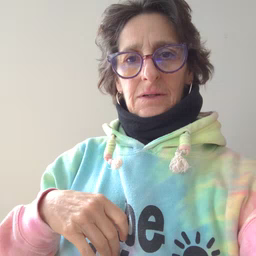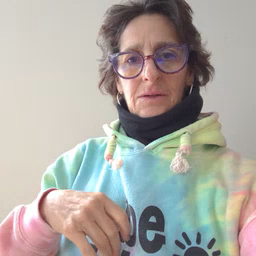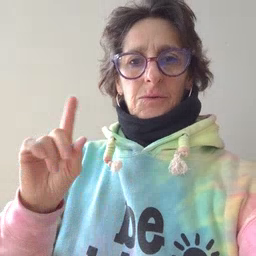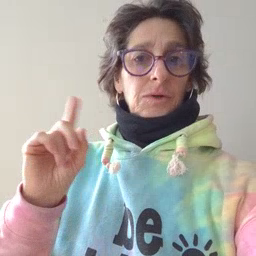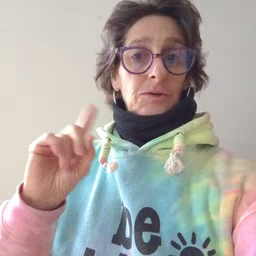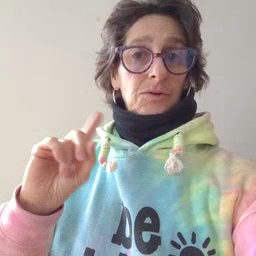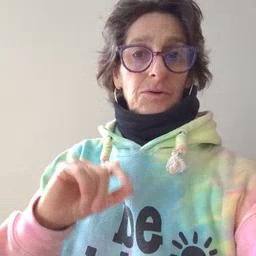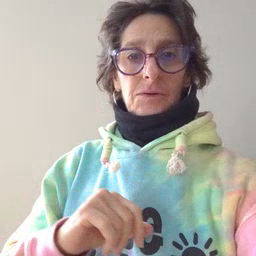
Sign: where